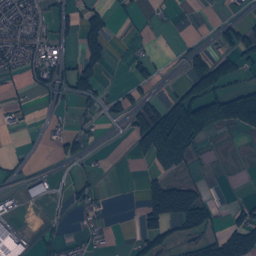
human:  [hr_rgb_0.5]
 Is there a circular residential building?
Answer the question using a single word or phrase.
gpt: no

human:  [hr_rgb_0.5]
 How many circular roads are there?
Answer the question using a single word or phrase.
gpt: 0

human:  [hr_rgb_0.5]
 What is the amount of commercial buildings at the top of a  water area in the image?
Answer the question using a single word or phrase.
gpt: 17

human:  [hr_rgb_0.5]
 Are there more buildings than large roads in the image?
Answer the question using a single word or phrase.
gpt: yes

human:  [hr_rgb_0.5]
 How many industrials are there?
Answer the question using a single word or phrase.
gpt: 2

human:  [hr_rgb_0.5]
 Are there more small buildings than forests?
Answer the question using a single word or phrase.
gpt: yes

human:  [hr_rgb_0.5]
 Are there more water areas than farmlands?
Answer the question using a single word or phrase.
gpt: no

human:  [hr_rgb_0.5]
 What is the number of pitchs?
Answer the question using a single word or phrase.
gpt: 4

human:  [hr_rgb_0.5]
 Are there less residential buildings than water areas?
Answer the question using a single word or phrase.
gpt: no

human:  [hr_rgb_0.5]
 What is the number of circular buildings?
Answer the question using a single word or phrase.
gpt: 0

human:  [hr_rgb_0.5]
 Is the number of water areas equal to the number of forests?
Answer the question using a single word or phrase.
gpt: no

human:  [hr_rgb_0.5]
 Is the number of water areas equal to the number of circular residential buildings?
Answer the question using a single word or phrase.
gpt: no

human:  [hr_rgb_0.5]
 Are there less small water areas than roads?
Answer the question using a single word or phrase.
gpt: yes

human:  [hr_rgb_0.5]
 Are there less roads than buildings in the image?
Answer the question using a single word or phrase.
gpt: yes

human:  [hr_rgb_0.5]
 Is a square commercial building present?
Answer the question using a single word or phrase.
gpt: no

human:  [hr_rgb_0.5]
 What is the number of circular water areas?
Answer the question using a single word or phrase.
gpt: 3

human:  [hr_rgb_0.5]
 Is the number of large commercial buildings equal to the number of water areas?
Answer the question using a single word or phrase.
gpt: no

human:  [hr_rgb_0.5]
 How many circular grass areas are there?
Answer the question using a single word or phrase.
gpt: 1

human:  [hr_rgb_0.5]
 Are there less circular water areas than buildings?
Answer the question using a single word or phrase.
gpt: yes

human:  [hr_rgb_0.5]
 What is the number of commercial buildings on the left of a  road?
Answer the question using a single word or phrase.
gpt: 18

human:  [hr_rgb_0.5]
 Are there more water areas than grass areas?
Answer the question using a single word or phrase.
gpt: no

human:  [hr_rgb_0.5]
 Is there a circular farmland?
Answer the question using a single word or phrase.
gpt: no

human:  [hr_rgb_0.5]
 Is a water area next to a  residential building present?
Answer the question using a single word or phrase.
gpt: yes

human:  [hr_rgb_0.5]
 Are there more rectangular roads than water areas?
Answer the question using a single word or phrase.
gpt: no

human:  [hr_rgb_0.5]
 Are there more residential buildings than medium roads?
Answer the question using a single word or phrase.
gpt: yes

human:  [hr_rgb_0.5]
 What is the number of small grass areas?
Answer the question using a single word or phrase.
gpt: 61

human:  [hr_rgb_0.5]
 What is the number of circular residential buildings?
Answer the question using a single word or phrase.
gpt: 0

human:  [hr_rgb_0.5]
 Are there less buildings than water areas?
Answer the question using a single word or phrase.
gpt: no

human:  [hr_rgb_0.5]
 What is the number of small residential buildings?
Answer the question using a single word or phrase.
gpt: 724

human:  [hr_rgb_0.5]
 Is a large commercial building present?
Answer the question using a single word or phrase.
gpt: yes

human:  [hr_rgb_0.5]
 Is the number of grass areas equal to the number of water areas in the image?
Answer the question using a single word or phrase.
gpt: no

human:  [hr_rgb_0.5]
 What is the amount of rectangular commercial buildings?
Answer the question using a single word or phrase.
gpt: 8

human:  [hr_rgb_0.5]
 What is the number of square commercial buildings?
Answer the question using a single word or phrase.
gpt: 467

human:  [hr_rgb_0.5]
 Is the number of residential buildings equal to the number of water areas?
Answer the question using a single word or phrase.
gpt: no

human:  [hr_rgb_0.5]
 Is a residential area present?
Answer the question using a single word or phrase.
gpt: yes

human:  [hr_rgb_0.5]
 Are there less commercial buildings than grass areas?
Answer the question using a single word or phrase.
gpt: yes

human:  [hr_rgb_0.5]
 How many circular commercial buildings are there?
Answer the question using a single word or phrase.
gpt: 0